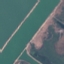
Land use / land cover: River